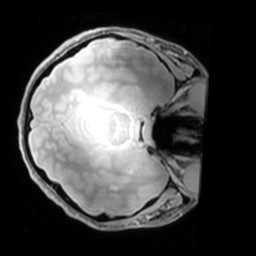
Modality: PDw
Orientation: axial
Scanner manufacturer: philips
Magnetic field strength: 7 T
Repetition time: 0.008 s
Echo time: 0.001974 s